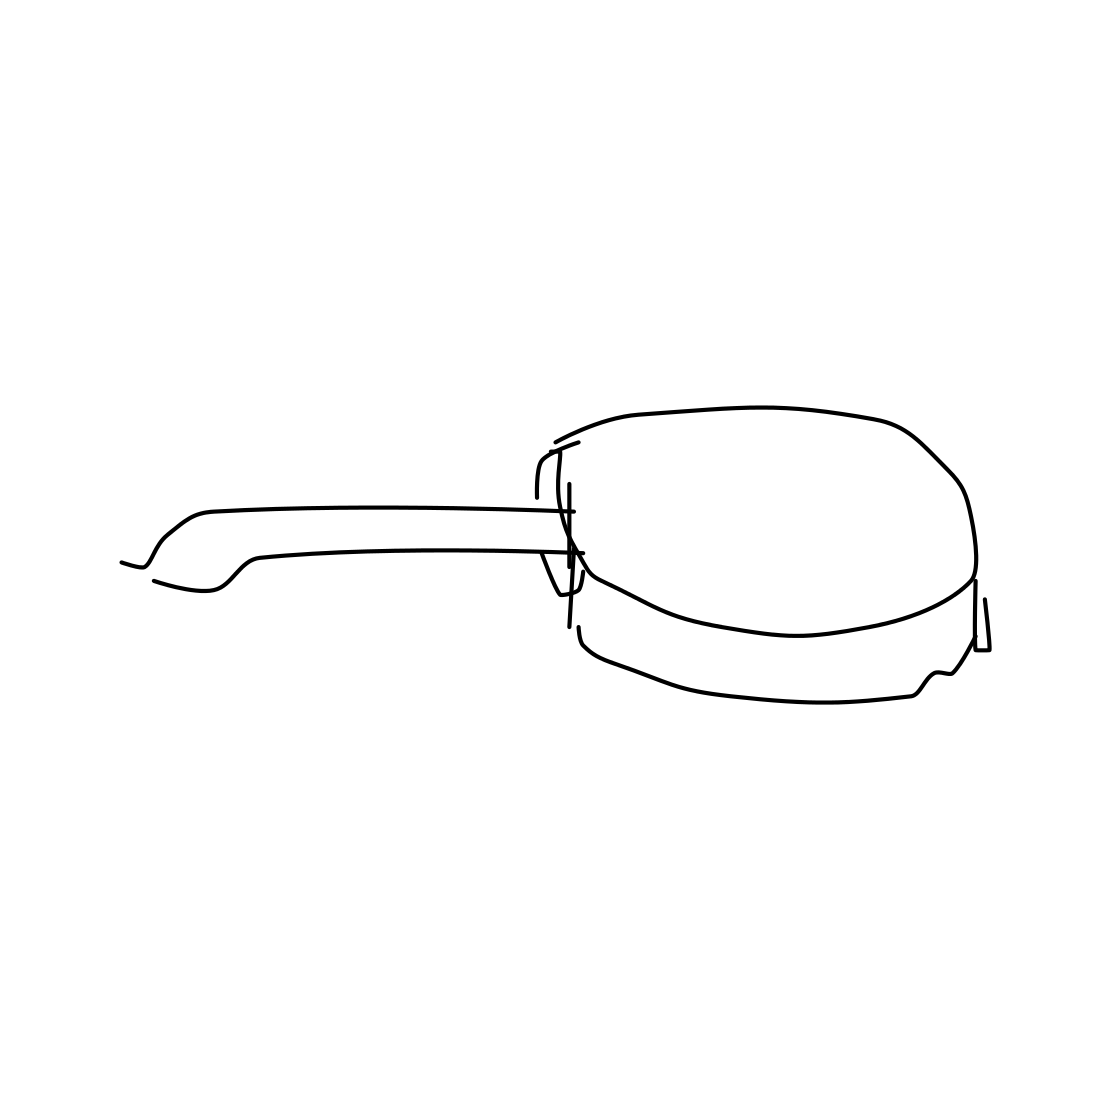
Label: frying-pan